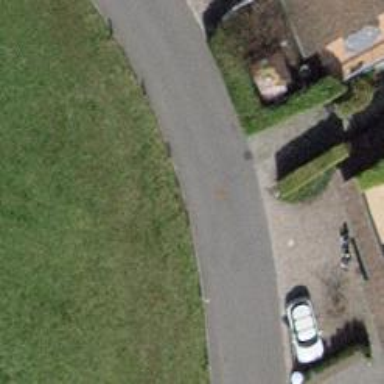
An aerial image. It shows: Residential road.